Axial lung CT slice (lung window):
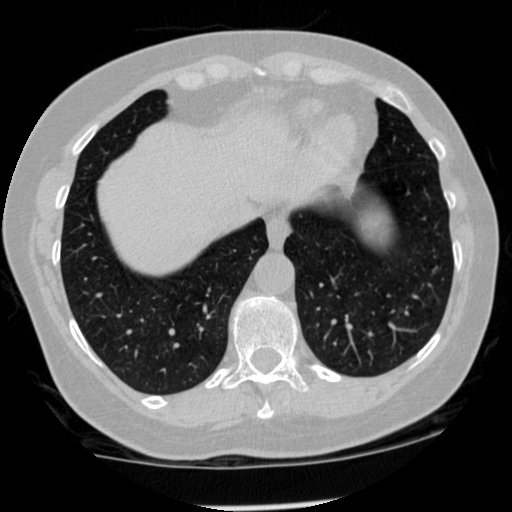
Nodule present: no